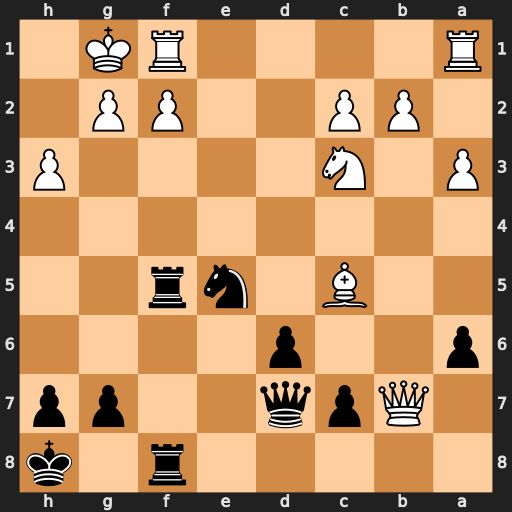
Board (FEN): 5r1k/1Qpq2pp/p2p4/2B1nr2/8/P1N4P/1PP2PP1/R4RK1
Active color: b
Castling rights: -
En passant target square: -
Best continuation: Nf3+ Qxf3 Rxf3